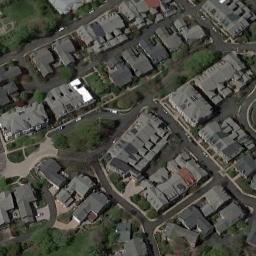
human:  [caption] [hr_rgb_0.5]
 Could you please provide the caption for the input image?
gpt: There are many roads and neatly arranged houses and trees and large lawns in densely populated areas .

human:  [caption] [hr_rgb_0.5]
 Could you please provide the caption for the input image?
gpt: Most of the houses in the residential area are red .

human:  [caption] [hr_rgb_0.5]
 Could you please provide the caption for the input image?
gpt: A dense residential area has lots of trees and houses of the same style while some roads go through the residential area .

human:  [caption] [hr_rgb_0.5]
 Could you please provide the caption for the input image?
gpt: The dense residential is next to the road and some trees .

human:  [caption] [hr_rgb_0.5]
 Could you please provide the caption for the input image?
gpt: There are many gray buildings arranged neatly on dense residential area .